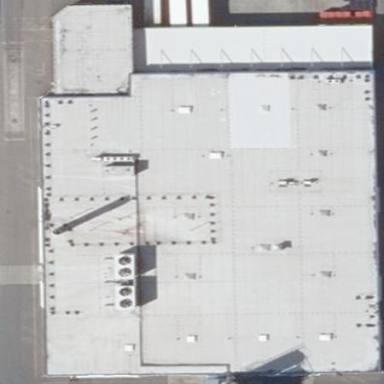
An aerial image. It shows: Industrial building.